Field crop: maize
Growth stage: 2
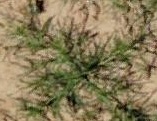
Species: salsola